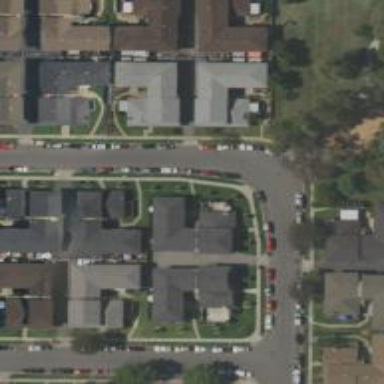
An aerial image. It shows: Alley classified as service road.